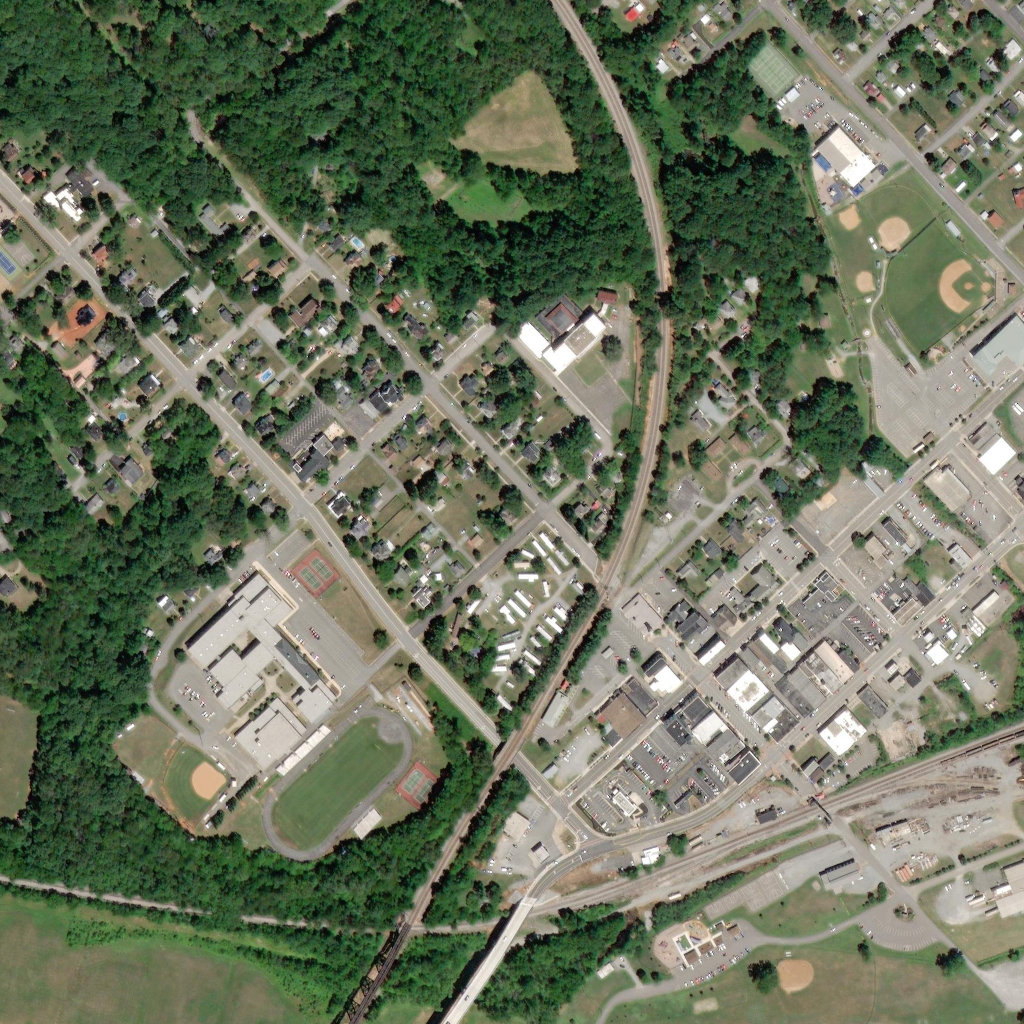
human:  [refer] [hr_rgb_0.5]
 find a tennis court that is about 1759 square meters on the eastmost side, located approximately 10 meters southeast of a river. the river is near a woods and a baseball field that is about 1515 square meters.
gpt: <box>[[72, 4, 78, 9, 0]]</box>